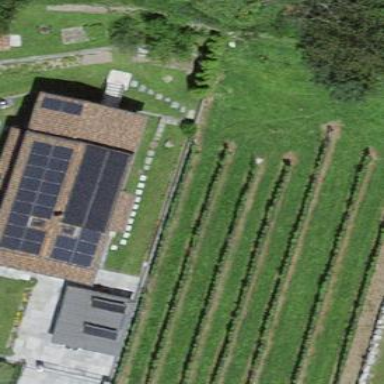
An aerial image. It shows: Vineyard with grape crops.